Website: bh-photo
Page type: address-validator
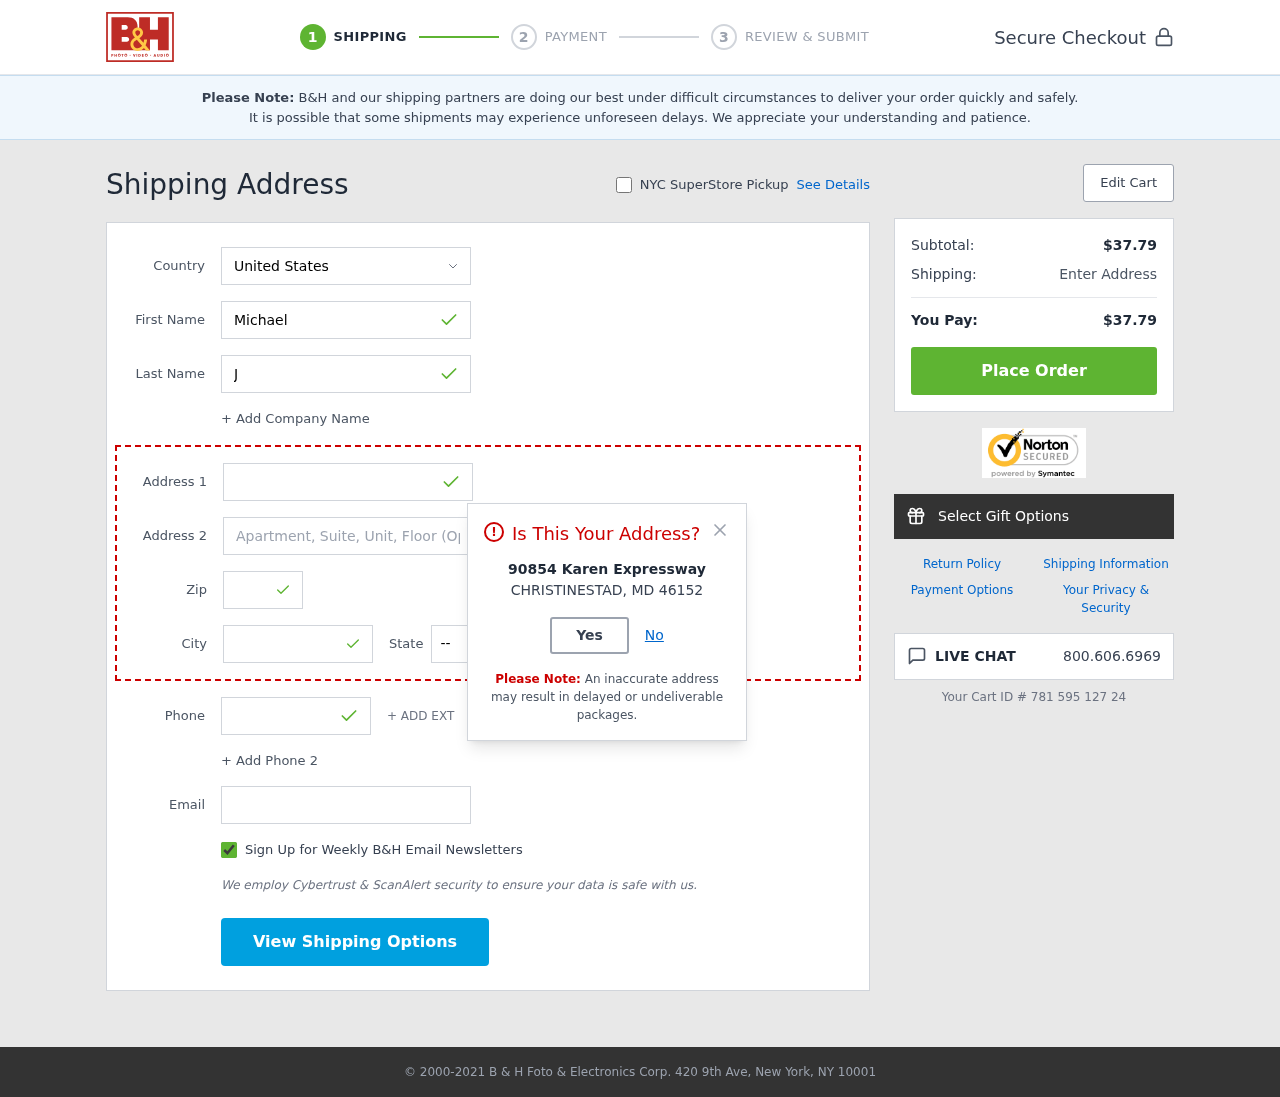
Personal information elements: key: PII_CITY
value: Christinestad
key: PII_COUNTRY
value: United States
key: PII_EMAIL
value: michael.jimenez@yahoo.com
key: PII_FIRSTNAME
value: Michael
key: PII_LASTNAME
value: Jimenez
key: PII_PHONE
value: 3388222884
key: PII_POSTCODE
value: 46152
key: PII_STATE_ABBR
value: MD
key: PII_STREET
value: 90854 Karen Expressway
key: PII_CITY_MODAL
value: CHRISTINESTAD
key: PII_POSTCODE_FULL
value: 46152
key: PII_POSTCODE_NUMERIC
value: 46152
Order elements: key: ORDER_SUBTOTAL
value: $37.79
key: ORDER_TOTAL
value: $37.79
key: ORDER_ID
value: Your Cart ID # 781 595 127 24